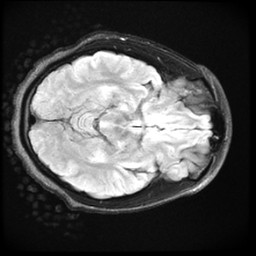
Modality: FLAIR
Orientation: axial
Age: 21
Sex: female
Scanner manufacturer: ge
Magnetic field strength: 3 T
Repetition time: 11 s
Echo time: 0.1497 s